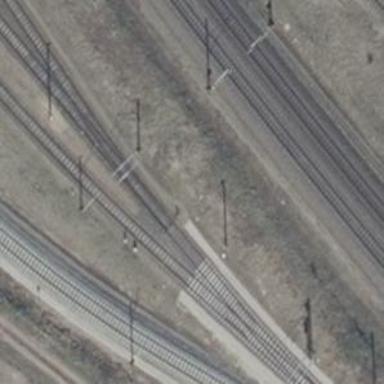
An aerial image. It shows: Railway switch.